Interaction volume radius: 5 \u00c5
Interaction volume height: 10 \u00c5
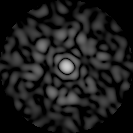
Disorder parameter: 0.7603